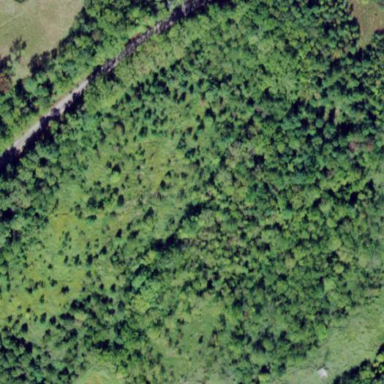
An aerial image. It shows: Serene woodland landscape.